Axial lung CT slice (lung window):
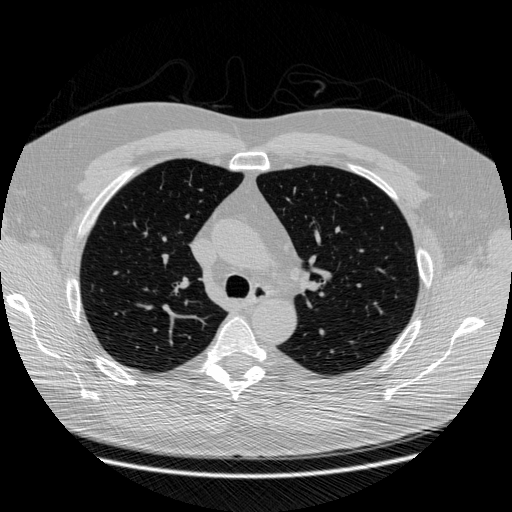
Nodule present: no